Question: I am working in a profile 'ViewController'. This profile has a main image in a 'UIView' 'subclass' and a 'CollectionView' gallery with some images. I would like to be able to scroll up the 'UICollectionView' and move the 'UIView' too, and if I scroll down, I want to watch again the 'UIView' when the 'collectionView' first item is showed again.
I have tried to do this adding the 'collectionView' and the 'UIView' to a 'ScrollView', but the 'UIView' only scroll up if I touch it.
In this picture you can see my problem
Thank you in advance
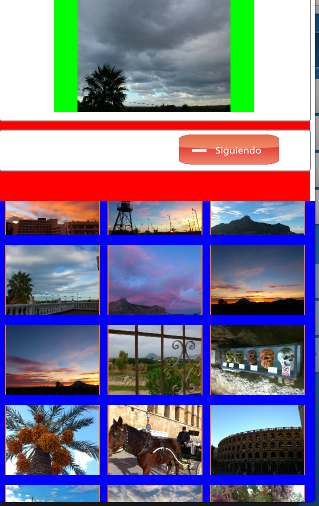
Answer: You need to make the view at the top a 'Header View' of the collection view.
Essentially it needs to be an actual part of the collection view if you want this action. (That's the easiest way anyway).
So the collection view will take up the whole screen but it will have a header view. Then when you scroll the collection view the header will move out of view and then come back in when you scroll down again.